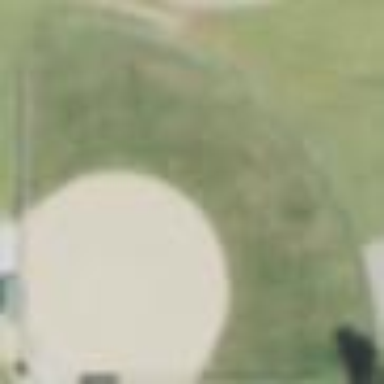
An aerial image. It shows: Baseball pitch for leisure and sports activities.